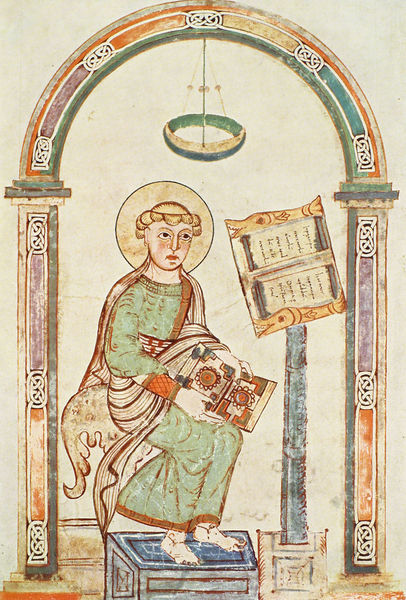
Titel: Codex Millenarius Maior
Institution: Kremsmünster, Stiftsbibliothek
Schlagwörter: grün, frisur, säule, tür, bibel, sockel, geistlicher, gewand, gotik, engel, füße, bogen, glatze, barfuss, offen, buch, seite, beten, gebet, altar, heiligenschein, mittelalter, mönch, heiliger, buchmalerei, heligenschein, heiligenschein blond